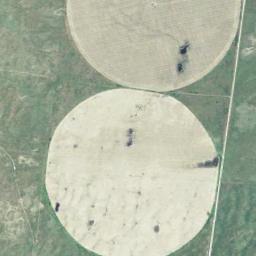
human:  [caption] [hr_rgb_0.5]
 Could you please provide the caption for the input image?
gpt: Two khaki circular farmlands are on the ground .

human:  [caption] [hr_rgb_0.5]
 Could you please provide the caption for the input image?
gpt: Two light yellow circular fields .

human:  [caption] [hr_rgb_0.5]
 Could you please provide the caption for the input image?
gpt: There are some bare circle farmland in the green land .

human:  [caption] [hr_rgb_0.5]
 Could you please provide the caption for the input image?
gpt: There is only a complete circle of farmland in the lower right corner .

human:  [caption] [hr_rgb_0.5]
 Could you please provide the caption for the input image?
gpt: There are two white circular farmlands of the same size side by side .